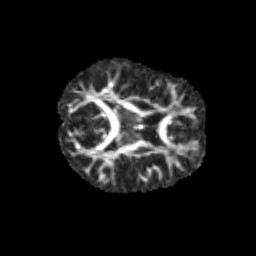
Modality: FA
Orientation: axial
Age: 12
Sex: male
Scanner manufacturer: siemens
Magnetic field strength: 3 T
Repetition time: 3.8 s
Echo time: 0.07 s